Field crop: maize
Growth stage: 2
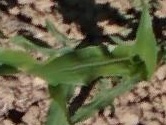
Species: maize